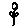
Label: flower